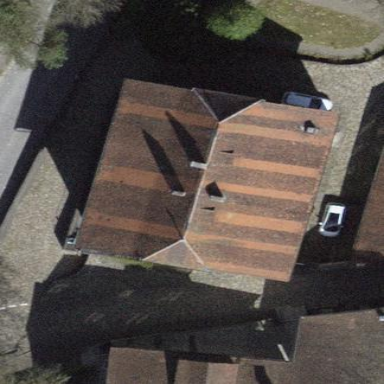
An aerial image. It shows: Charming apartment building with half-hipped roof covered in roof tiles. The roof orientation is across the building.